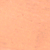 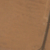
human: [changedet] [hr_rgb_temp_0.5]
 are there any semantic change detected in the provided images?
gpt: A vertical road has been built in the desert.